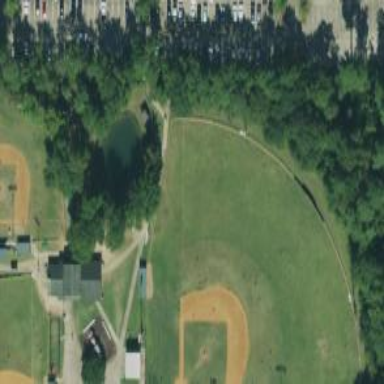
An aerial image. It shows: Baseball pitch for leisure and sports activities.